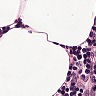
Metastatic tissue present: no